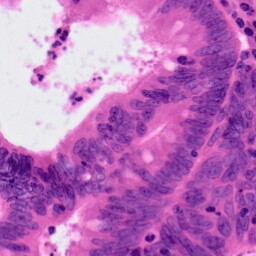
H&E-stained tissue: Colon